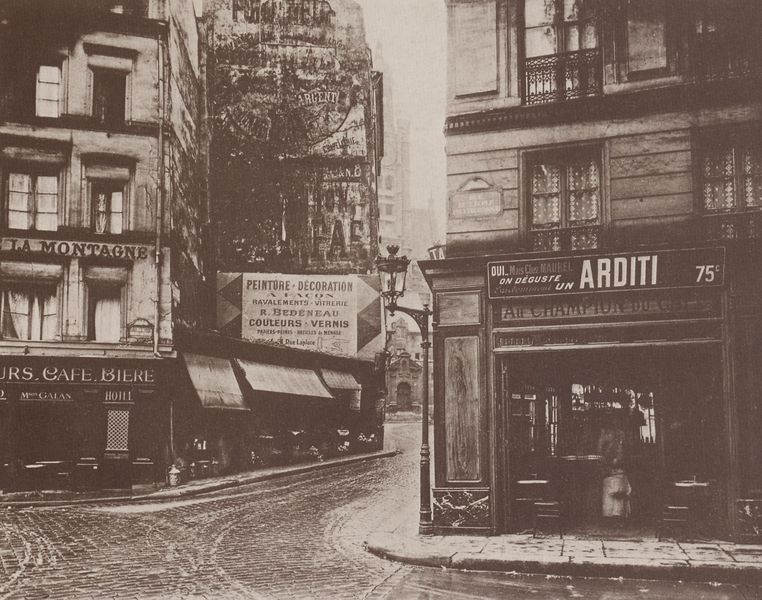
Titel: Alte Häuser, alte Straßen, pittoreske Ansichten, Rue de la Montagne - Sainte Geneviève, Paris
Künstler: Jean Eugène Auguste Atget
Schlagwörter: himmel, weiß, stadt, braun, cafe, fenster, glas, grau, lampe, laterne, paris, schwarz, gebäude, wand, architektur, häuser, spiegelung, brüstung, ranken, schrift, ecke, fassade, fassaden, italien, ort, pflaster, mauer, geschäfte, laden, läden, platz, werbung, sepia, französisch, tafel, menschenleer, reflexion, fahrspuren, foto, fotografie, photographie, regen, bürgersteig, gehsteig, kreuzung, scheiben, schilder, schwarzweiß, reklame, namen, photo, kurve, mezzanin, straßenlampe, straßenlaterne, aufnahme, austritt, strassenecke, nässe, markisen, italienisch, jalousien, höuser, naß, ladenschilder, trootoir